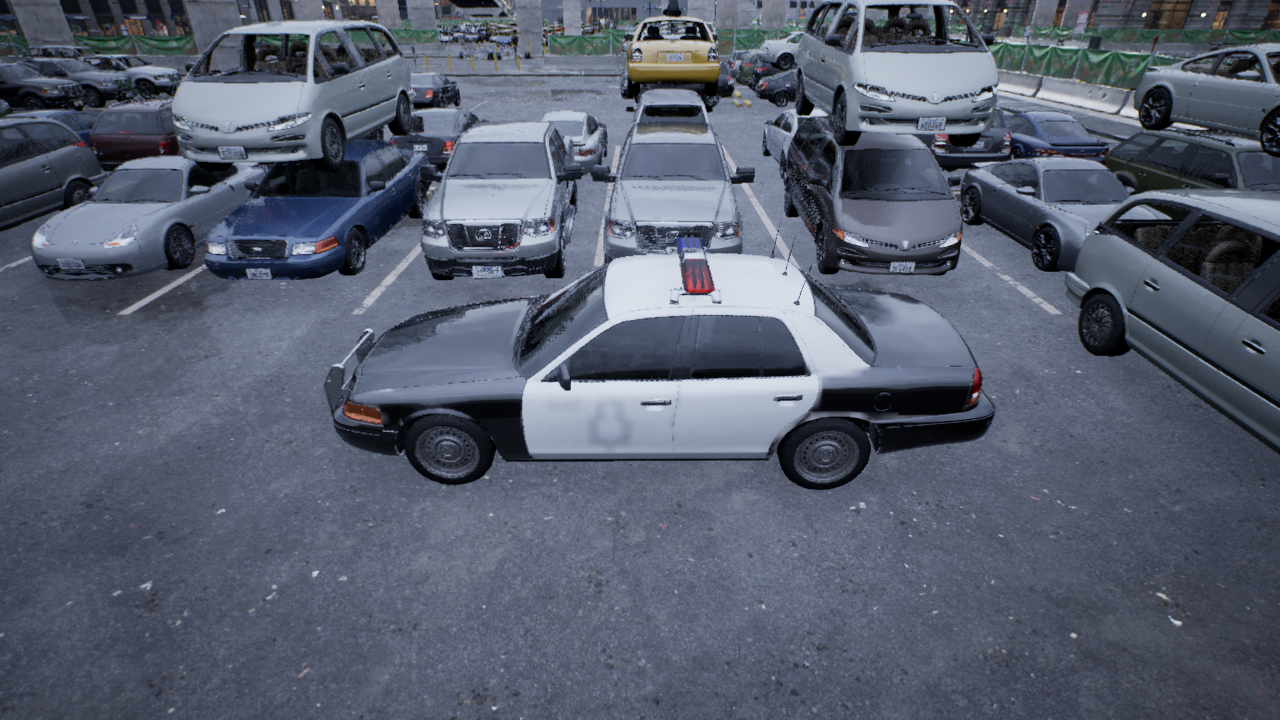
Venue: arterial
Lighting: overcast
Vehicle rig: sedan